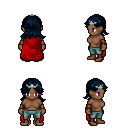
a pixel art fantasy rpg character, female body template, human, dark skin, red cape, teal pants, raven loose hair, silver tiara, cloth bracers, brown shoes, four views (front, back, left, right), 2x2 character sprite sheet, small pixel art, hard edges, no anti-aliasing